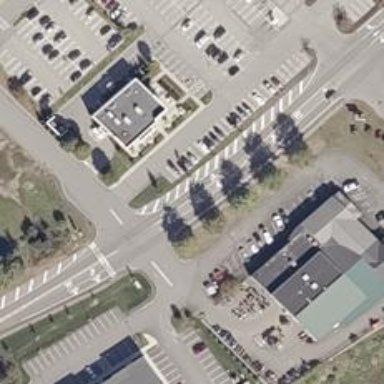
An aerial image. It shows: Unmarked road crossing.